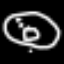
Label: donut